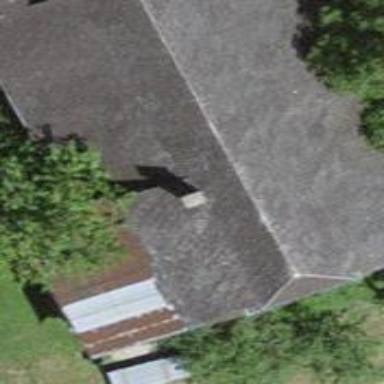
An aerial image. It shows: Farm building.